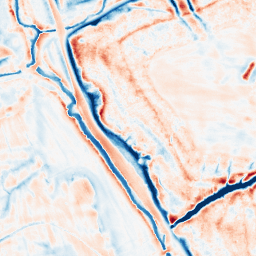
Category: edge_preserving
Decomposition family: bilateral
Decomposition parameters: d: 21
sigma_color: 150
sigma_space: 100
Upsampling method: sinc_blackman
Upsampling parameters: scale: 2
kernel_size: 8
Upsampling scale: 2